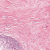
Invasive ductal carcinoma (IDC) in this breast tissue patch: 0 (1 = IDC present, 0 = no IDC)